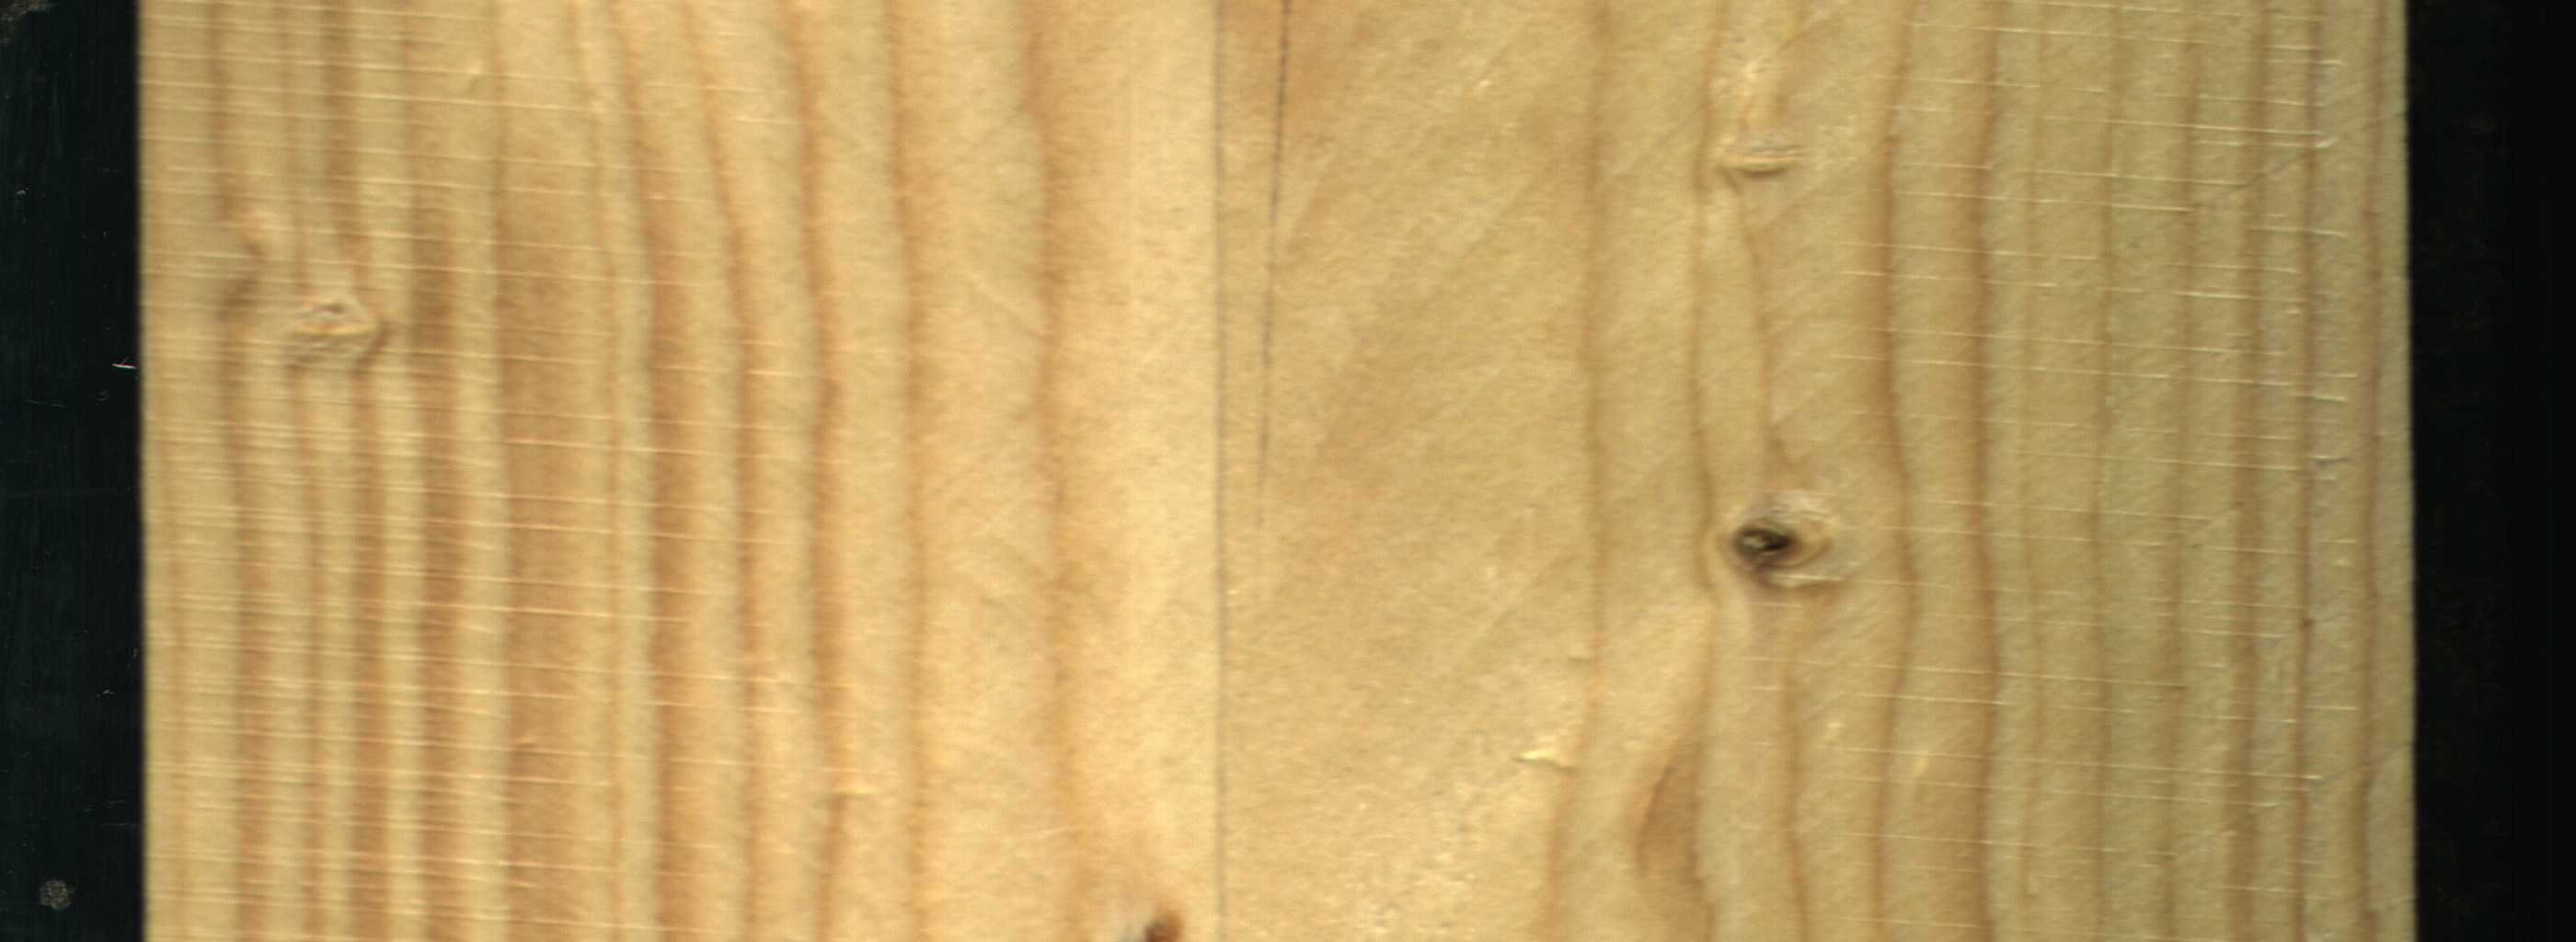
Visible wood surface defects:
resin
Crack
Dead_Knot